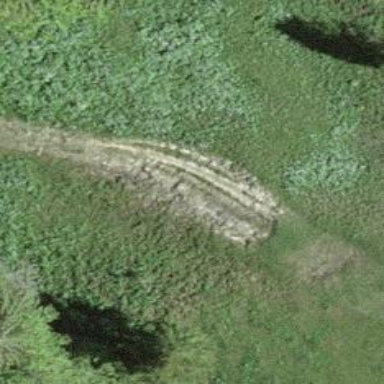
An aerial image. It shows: Path.